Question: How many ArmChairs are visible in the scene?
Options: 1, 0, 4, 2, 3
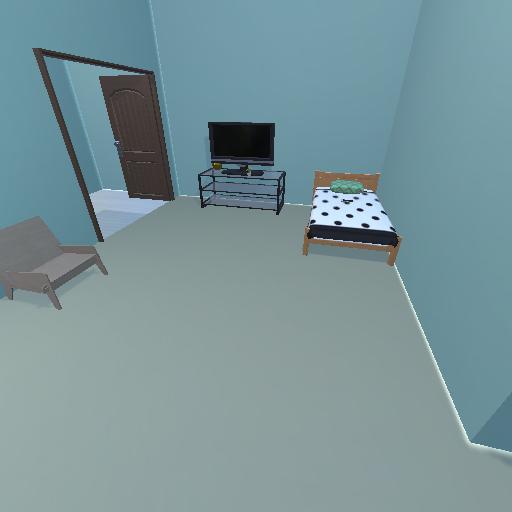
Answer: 1